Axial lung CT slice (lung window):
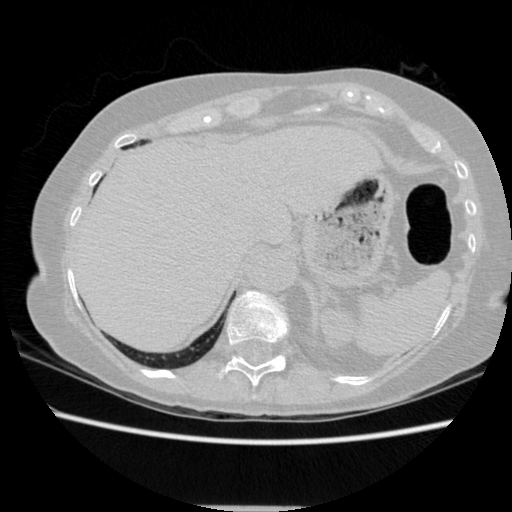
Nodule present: no